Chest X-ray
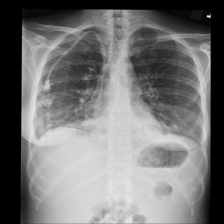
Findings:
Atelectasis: negative
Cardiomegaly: negative
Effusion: positive
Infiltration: positive
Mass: negative
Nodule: negative
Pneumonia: negative
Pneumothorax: negative
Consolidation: negative
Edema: negative
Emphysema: negative
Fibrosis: negative
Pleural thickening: negative
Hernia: negative